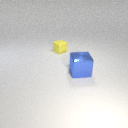
large blue metal cube to the right of small yellow rubber cube